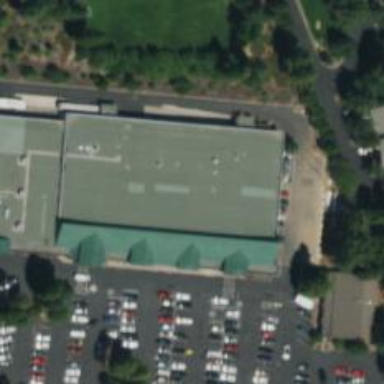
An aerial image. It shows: Supermarket.